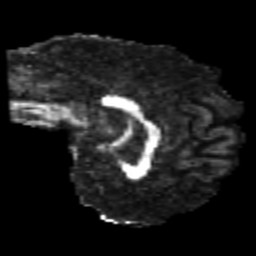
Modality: FA
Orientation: sagittal
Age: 26
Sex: male
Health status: healthy
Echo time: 0.074 s